Question: I want to make these spans on top of each other but not so luck,
<URL>
'''
<td class="rtf hov">
<div>Investment</div>
<div class="mub eub">
<span style="float:left">Test</span>
<span style="float:right;">I want to be on Top</span>
<span style="float:right; color:green">I want to be on bottom</span>
</div>
</td>
'''
Desired result,

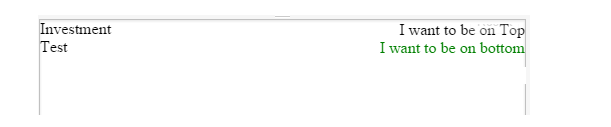
Answer: Try to this way
'''
.left{
float:left;
}
.right{
float:right;
}
.clr{
clear:both;
}
'''
'''
<div class="msub estextsub">
<span class="left">Investment</span>
<span class="right">I want to be on Top</span>
<div class="clr"></div>
<span class="left">Test</span>
<span class="right">I want to be on bottom</span>
</div>
'''
<URL>